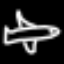
Label: airplane